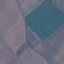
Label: AnnualCrop